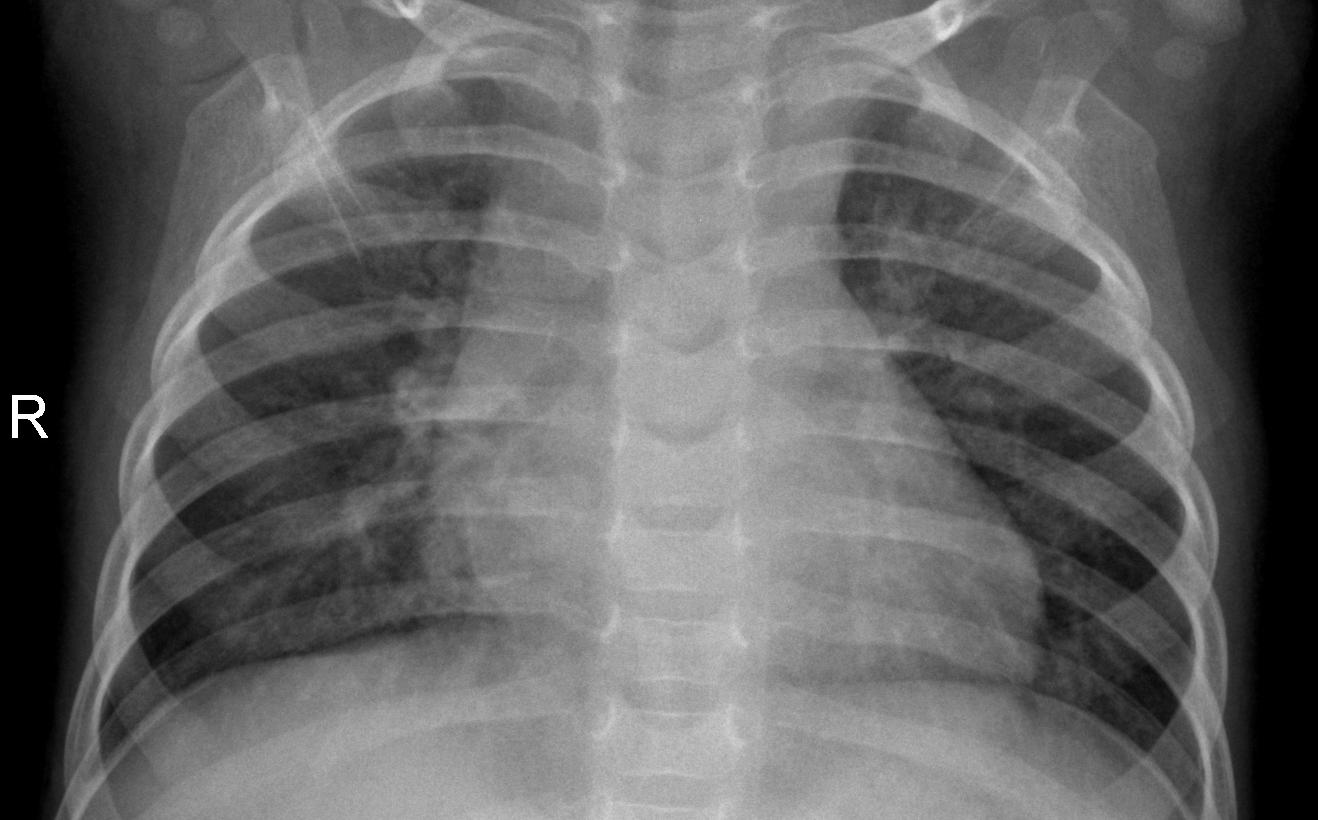
Diagnosis: PNEUMONIA